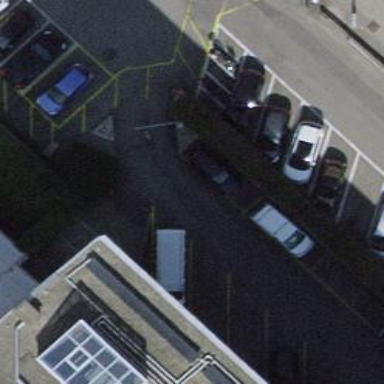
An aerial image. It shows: Lift gate barrier.